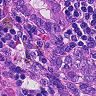
Metastatic tissue present: yes